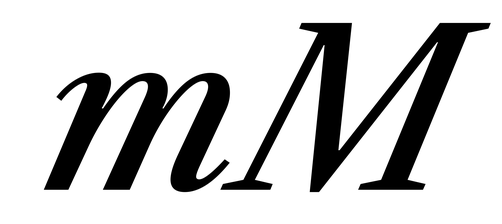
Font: LibreCaslonText-Italic_Medium_Italic